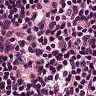
Metastatic tissue present: no